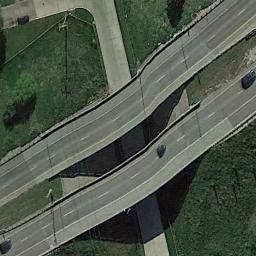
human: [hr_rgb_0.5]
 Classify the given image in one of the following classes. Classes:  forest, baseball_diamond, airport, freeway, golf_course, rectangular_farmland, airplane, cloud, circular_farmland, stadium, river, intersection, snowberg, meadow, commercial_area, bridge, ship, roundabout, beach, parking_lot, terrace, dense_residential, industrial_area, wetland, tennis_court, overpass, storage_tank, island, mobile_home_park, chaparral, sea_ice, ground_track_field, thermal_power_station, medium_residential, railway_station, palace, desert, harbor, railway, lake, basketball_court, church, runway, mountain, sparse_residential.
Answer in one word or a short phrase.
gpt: overpass